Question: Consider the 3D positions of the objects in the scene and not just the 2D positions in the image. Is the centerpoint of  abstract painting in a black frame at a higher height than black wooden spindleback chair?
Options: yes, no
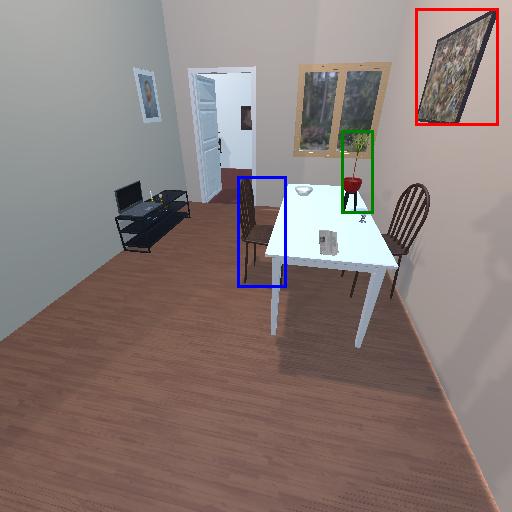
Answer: yes